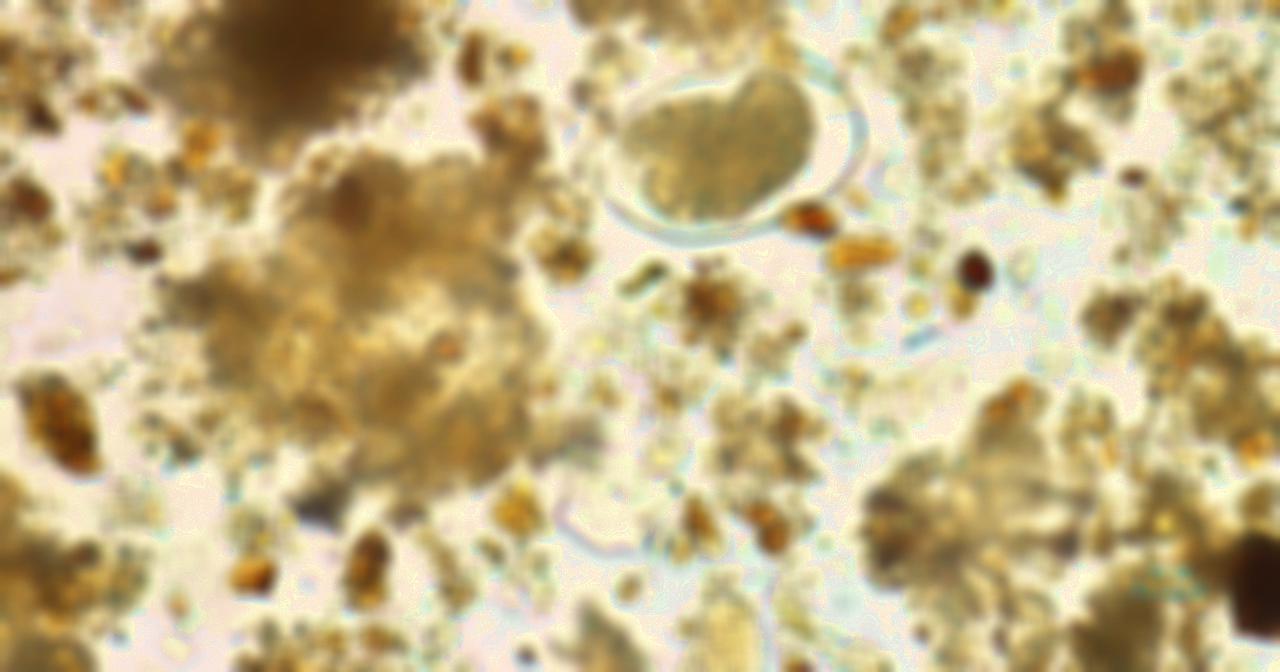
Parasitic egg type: Hookworm egg